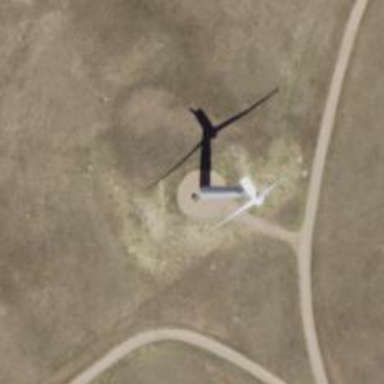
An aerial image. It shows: Wind generator powered by wind turbine.